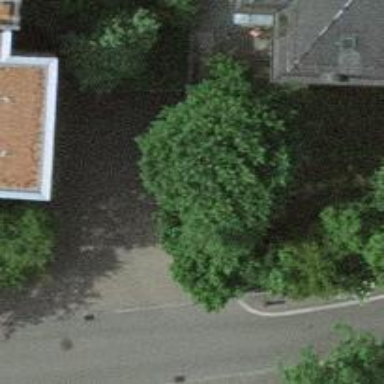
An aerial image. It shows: Deciduous broadleaved tree in garden.